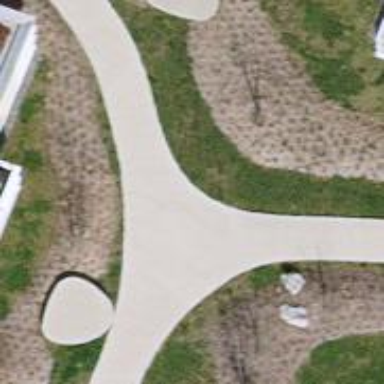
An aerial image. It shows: Footway with concrete surface.